Question: I've tried with:
'''
<form name="form" class="form-horizontal form-article" role="form" data-ng-submit="save()">
<div class="col-md-12">
<div class="form-group">
<div>
<input type="text" class="form-control" placeholder="Title" required="required" data-ng-model="article.title">
</div>
<span>*</span>
</div>
</form>
'''
and
'''
.form-article .form-group div:after {
color: red;
content: '*';
}
'''
but the result is always

with like:
'''
<form name="form" class="form-horizontal form-article" role="form" data-ng-submit="save()">
<div class="col-md-12">
<div class="form-group">
<div class="col-md-10">
<input type="text" class="form-control" placeholder="Title" required="required" data-ng-model="article.title">
</div>
<span class="col-md-2">*</span>
</div>
</form>
'''
but the result is very ugly :(
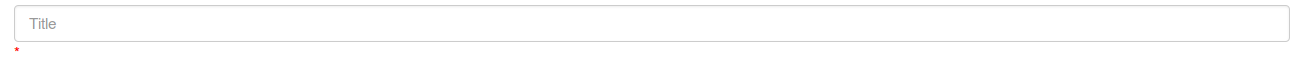
Answer: ## Demo Fiddle
Try using:
'''
.form-group div{
position:relative;
margin-right:15px;
}
.form-group div:after{
position:absolute;
content:'*';
color:red;
right:-10px;
top:0;
}
'''
nb. You also hadnt closed one of your div tags in your posted code.